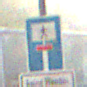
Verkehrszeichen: SackgasseFussgaengerDurchlaessig
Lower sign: HinweisGeaenderteVorfahrtVerkehrsfuehrungVerkehrsregelung3
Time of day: SunriseSunset
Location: Outdoor (Urban)
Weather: PartlyCloudy
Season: Autumn
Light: Natural